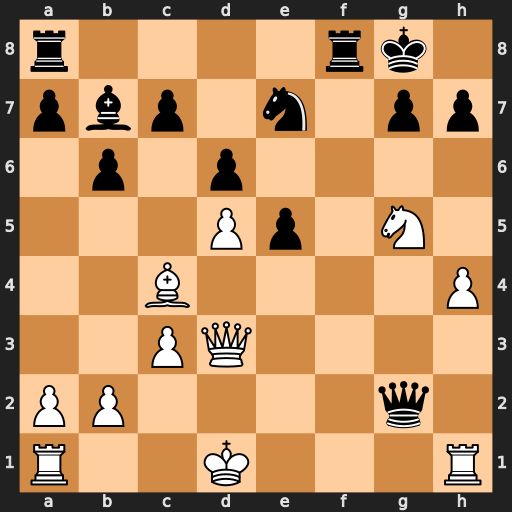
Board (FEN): r4rk1/pbp1n1pp/1p1p4/3Pp1N1/2B4P/2PQ4/PP4q1/R2K3R
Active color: w
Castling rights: -
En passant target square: -
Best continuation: Qxh7#